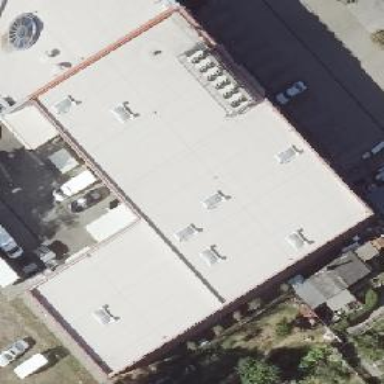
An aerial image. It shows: Commercial building.